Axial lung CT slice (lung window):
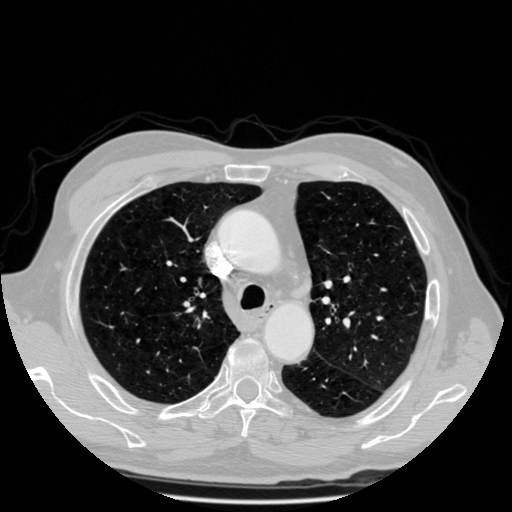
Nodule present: no